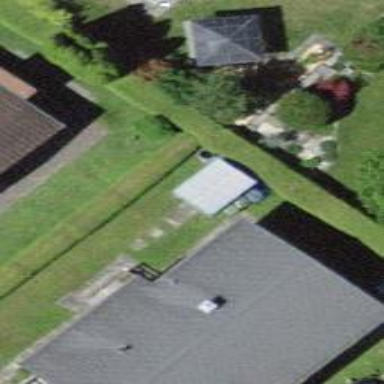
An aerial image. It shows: Hedge barrier.